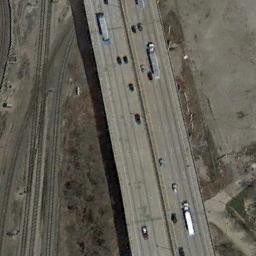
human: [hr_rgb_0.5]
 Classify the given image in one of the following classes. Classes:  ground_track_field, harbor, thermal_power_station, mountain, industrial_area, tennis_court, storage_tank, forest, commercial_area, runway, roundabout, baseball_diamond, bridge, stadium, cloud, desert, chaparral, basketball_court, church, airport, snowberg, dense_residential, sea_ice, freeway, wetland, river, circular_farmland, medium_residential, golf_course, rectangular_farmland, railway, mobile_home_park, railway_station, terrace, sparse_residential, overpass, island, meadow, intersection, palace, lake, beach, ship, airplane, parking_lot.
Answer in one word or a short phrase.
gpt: freeway